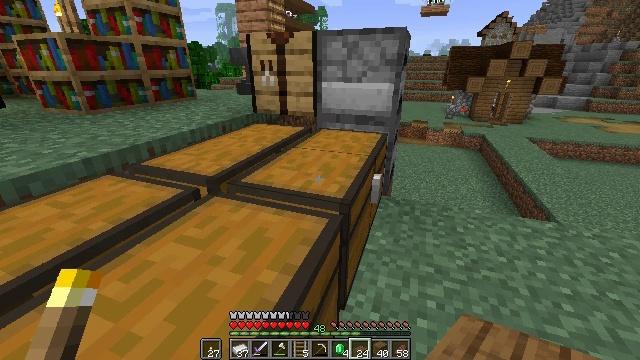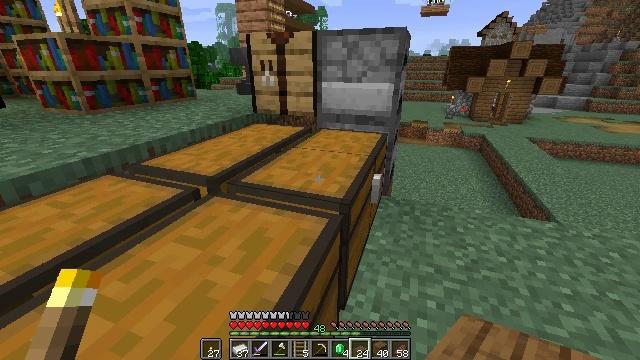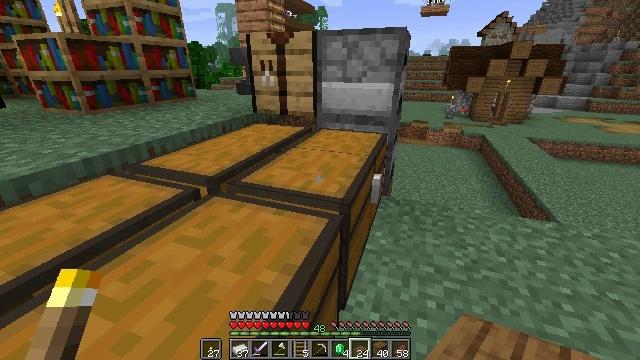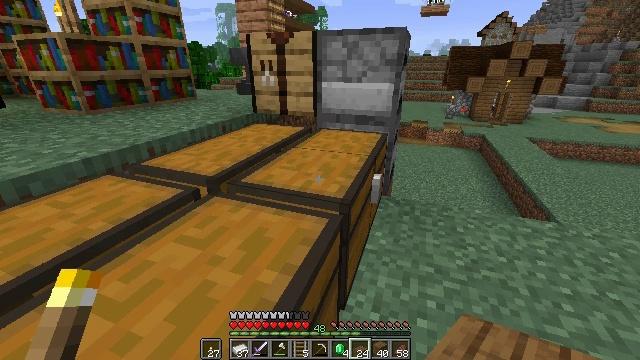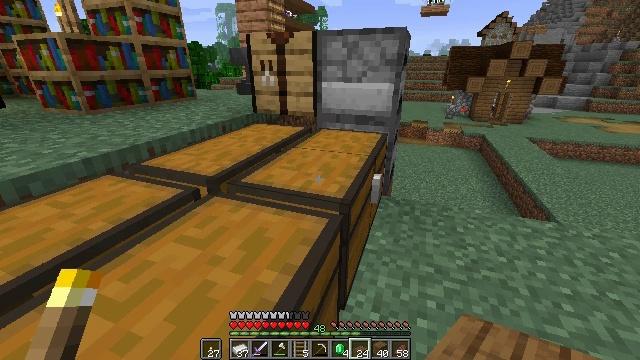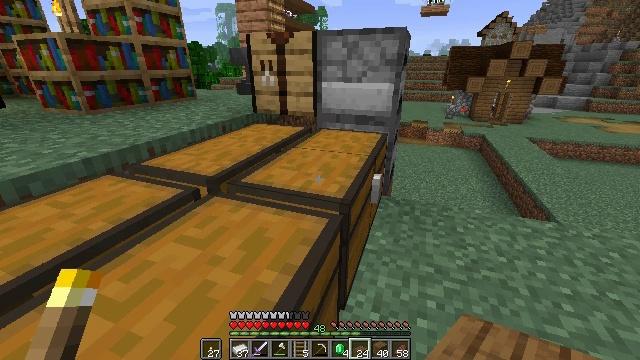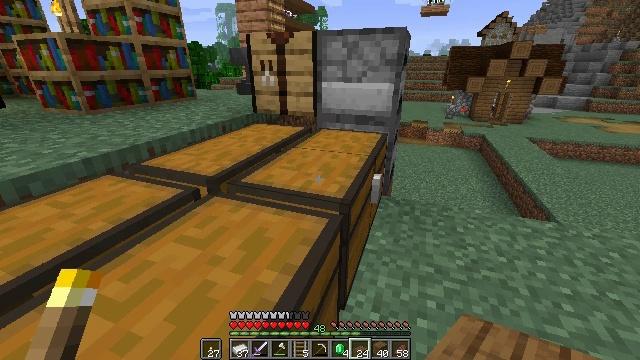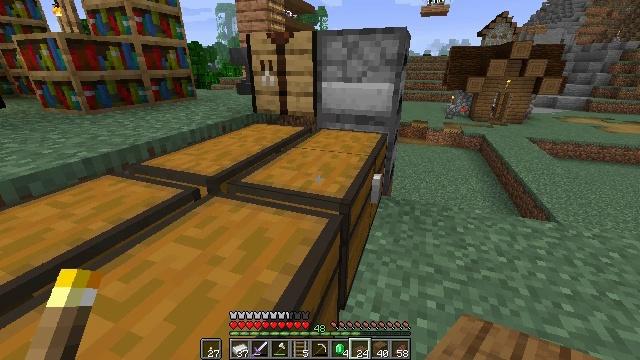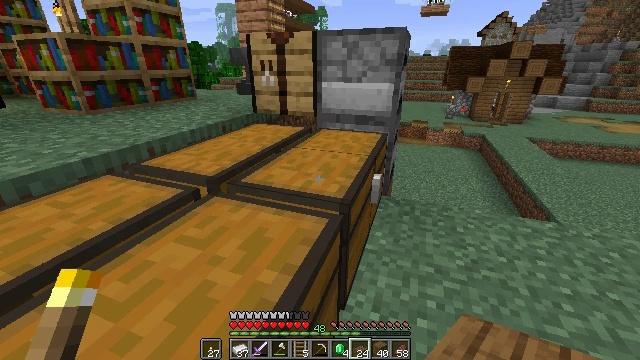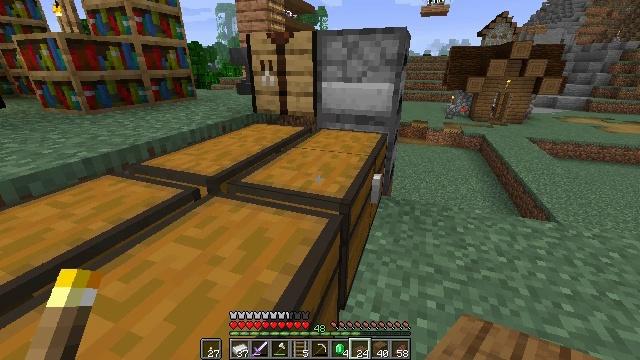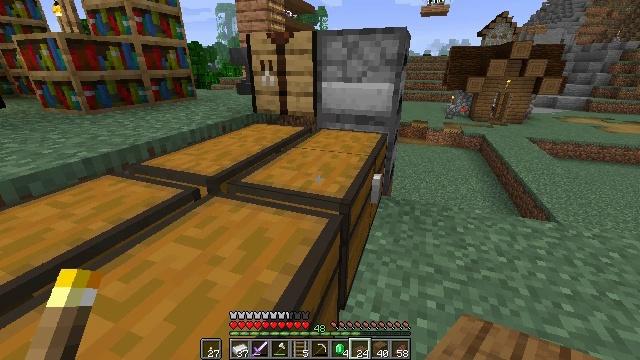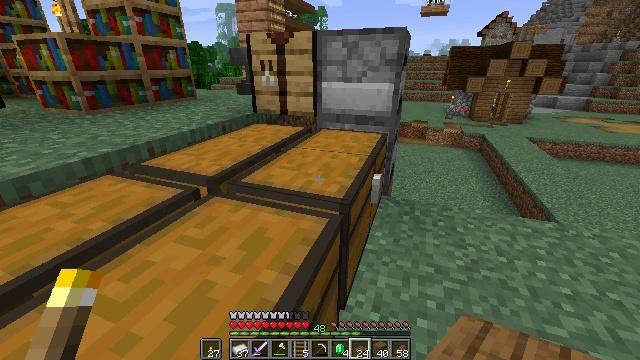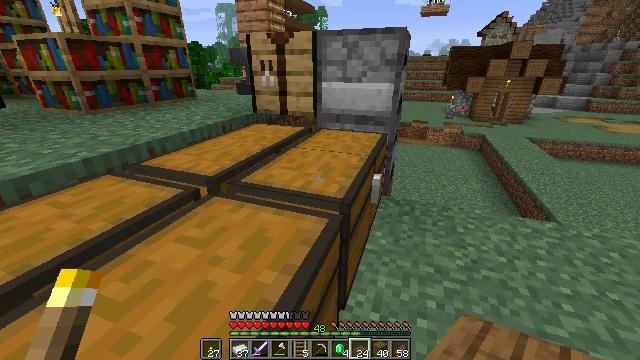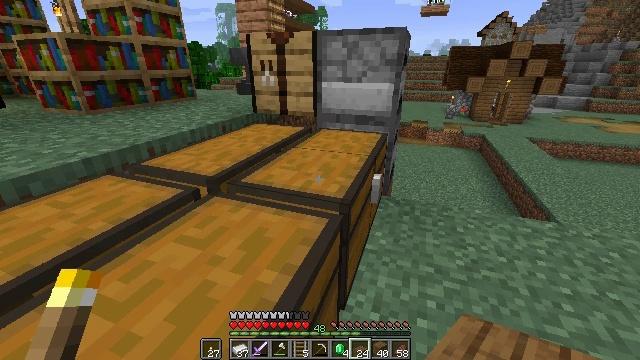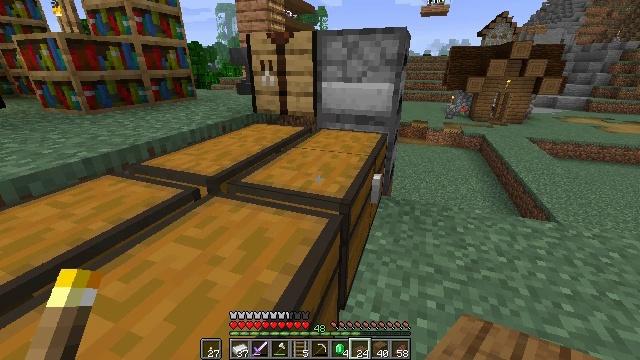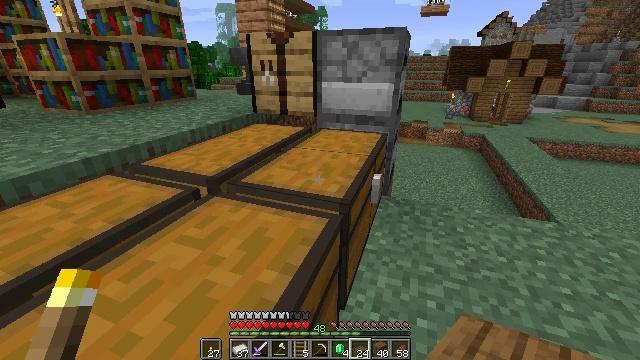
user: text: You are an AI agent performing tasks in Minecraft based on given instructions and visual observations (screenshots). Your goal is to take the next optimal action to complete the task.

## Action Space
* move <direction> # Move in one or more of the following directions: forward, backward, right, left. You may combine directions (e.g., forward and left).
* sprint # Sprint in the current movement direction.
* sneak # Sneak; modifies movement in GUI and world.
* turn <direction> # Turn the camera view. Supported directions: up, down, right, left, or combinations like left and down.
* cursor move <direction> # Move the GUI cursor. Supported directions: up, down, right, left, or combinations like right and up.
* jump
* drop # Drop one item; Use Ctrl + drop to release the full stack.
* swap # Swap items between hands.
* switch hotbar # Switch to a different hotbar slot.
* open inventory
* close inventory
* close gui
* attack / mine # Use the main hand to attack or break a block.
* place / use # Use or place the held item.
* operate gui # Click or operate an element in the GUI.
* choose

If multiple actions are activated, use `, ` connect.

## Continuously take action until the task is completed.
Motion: motion action
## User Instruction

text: Drop a spruce slab.
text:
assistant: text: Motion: no_op
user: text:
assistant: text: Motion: no_op
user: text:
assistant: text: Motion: no_op
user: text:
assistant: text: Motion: no_op
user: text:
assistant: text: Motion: no_op
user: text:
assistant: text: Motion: no_op
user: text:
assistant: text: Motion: no_op
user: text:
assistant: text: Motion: no_op
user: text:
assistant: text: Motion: no_op
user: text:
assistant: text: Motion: no_op
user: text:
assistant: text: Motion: no_op
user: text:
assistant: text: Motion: no_op
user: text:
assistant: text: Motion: no_op
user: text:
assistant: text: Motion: no_op
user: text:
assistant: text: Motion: no_op
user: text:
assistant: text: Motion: no_op
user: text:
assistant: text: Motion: no_op
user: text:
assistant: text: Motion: no_op
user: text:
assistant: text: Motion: no_op
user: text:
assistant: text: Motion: no_op
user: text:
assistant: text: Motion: no_op
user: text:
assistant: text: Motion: no_op
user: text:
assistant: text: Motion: no_op
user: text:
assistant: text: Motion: no_op
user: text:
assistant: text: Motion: no_op
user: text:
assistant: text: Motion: no_op
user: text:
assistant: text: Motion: no_op
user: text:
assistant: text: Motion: no_op
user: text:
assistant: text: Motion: no_op
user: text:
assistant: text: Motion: no_op